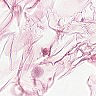
Metastatic tissue present: no